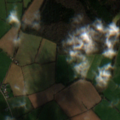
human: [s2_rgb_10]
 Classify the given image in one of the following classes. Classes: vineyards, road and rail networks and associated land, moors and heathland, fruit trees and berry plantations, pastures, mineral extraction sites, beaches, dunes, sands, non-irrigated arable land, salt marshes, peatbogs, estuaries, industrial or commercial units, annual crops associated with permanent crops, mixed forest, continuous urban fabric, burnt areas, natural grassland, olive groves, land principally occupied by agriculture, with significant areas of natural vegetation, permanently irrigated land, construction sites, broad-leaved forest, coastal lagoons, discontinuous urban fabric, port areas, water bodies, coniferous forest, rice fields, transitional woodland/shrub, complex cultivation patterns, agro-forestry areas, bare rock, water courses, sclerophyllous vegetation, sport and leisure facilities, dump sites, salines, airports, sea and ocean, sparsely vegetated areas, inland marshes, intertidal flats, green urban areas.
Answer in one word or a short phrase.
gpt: non-irrigated arable land, pastures, mixed forest